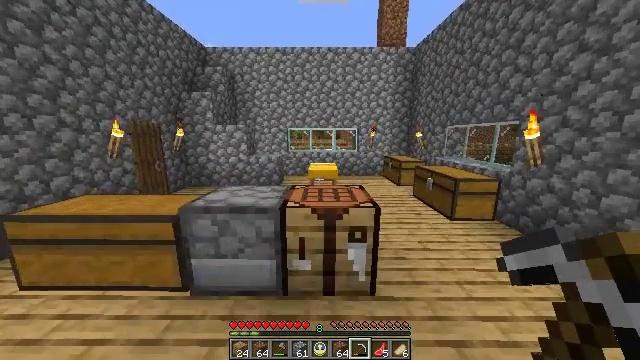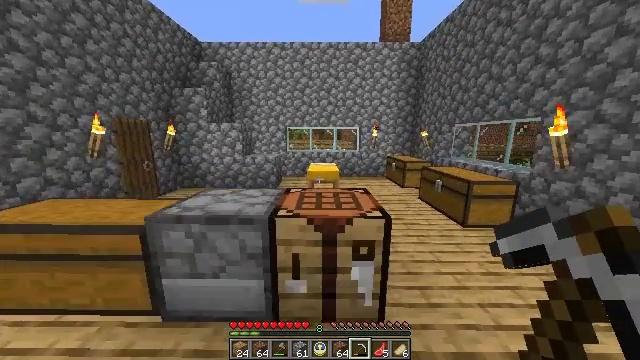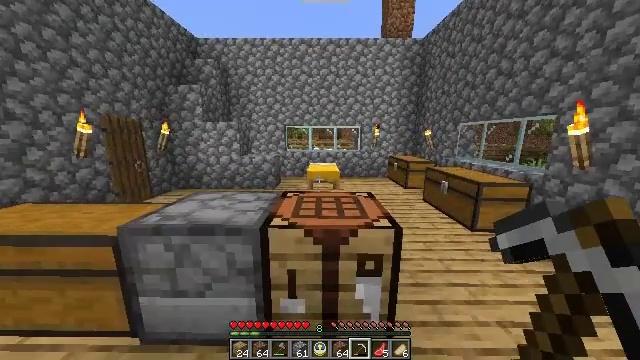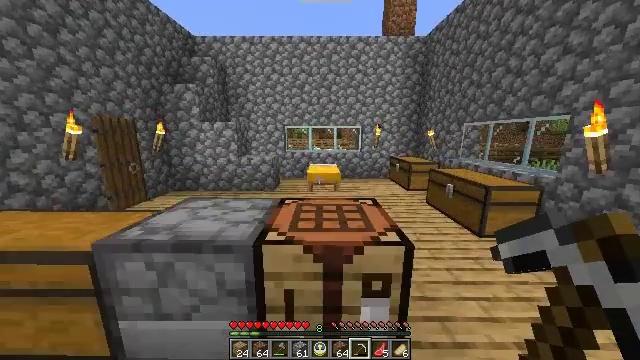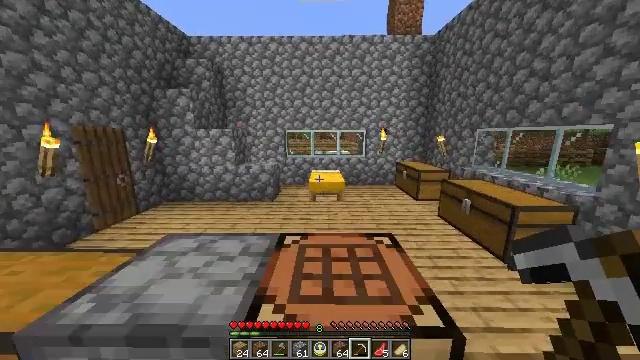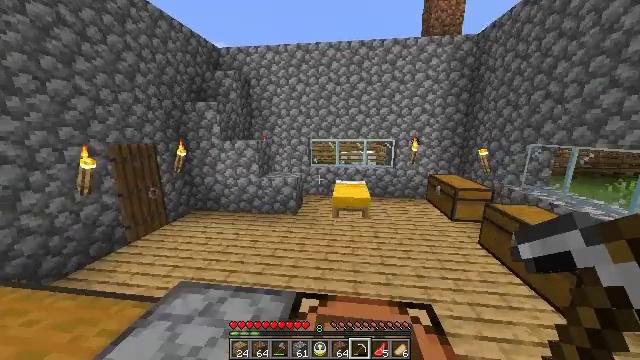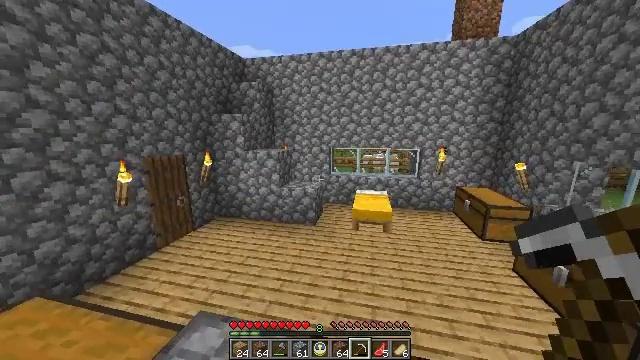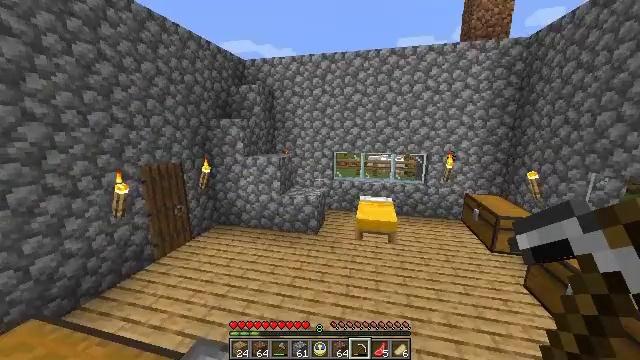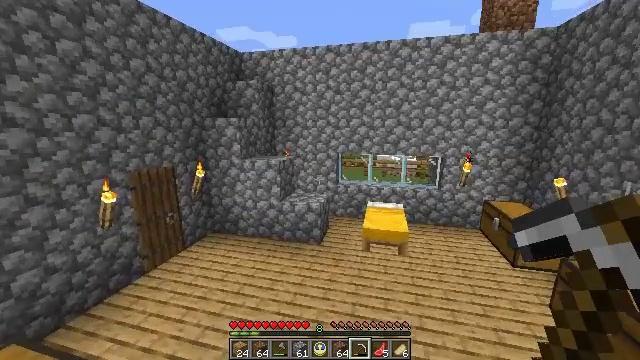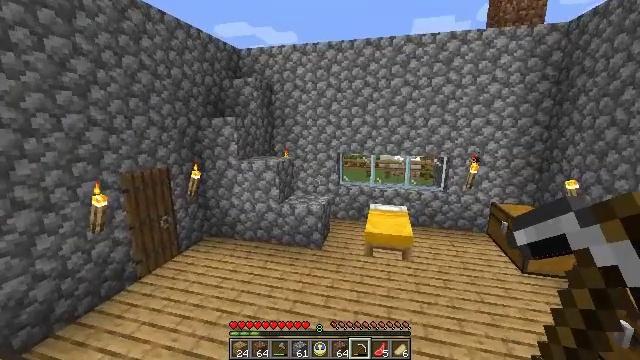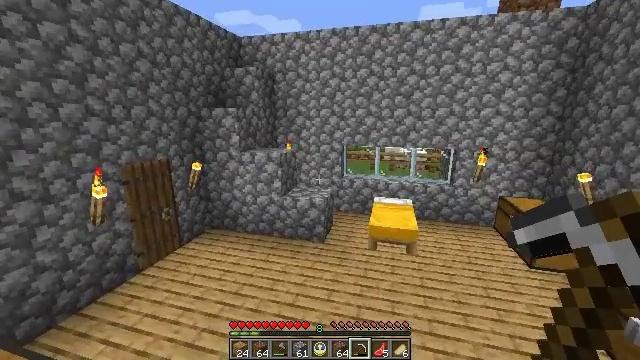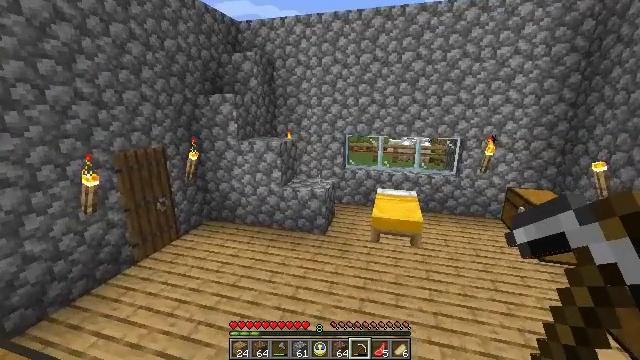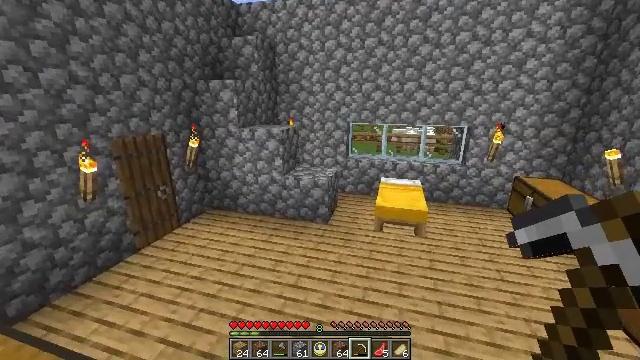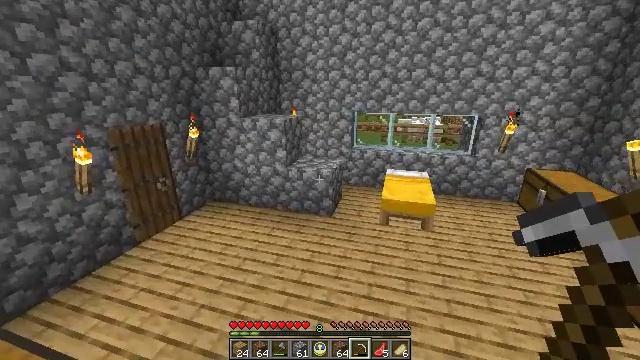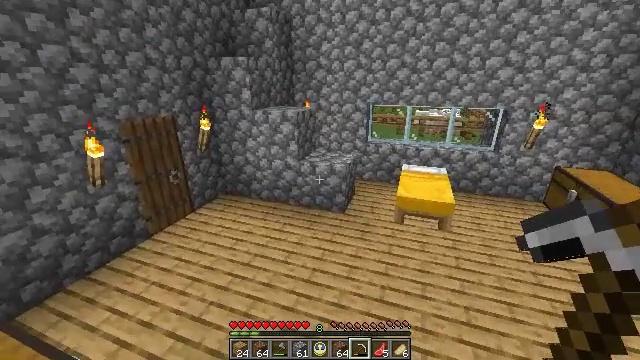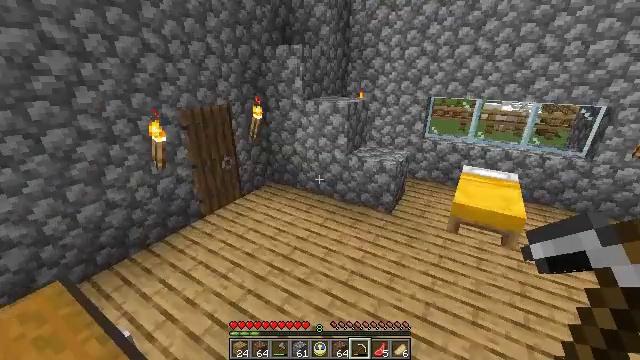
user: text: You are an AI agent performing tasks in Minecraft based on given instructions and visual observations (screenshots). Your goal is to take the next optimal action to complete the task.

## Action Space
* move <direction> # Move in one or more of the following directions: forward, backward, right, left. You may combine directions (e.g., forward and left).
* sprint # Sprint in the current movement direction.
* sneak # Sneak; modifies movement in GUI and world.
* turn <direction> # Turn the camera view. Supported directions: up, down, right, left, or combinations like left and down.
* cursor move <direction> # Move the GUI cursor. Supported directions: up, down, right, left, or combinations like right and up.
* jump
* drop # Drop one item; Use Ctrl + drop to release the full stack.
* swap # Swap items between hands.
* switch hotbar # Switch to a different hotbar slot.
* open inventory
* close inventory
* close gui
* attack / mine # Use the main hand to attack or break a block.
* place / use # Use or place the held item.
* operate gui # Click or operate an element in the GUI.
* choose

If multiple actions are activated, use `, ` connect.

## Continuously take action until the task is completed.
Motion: motion action
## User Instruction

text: Collect the spruce door for reuse.
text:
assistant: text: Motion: move forward
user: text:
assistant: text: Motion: move forward
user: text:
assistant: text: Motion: move forward
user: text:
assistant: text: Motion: move forward, jump
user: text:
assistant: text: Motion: move forward, turn left, jump
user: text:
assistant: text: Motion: move forward, turn left, jump
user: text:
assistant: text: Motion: move forward, jump
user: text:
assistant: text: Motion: move forward
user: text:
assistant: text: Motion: move forward
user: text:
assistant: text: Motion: move forward, turn down
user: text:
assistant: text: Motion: move forward, turn down
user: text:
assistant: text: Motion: move forward, turn down
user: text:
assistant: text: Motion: move forward, turn down
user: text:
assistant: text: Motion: move forward, turn left and down
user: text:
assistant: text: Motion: move forward and move right, turn left and down
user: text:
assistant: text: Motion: move forward and move right, turn left and down
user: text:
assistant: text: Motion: move right, turn left
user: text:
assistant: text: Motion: move right, turn left
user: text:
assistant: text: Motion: move forward and move right, turn left and up
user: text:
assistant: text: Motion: move forward and move right, turn left and up
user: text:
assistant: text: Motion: move forward and move right
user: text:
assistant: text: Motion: move forward and move right
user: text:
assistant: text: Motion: move forward and move right
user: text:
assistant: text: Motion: move forward and move right, turn left
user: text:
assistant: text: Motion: move forward, turn left
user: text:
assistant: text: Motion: move forward, turn left
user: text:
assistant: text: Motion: move forward, turn left
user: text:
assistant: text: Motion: move left, turn left
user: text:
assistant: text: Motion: move left, turn left
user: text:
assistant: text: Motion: move left, turn left